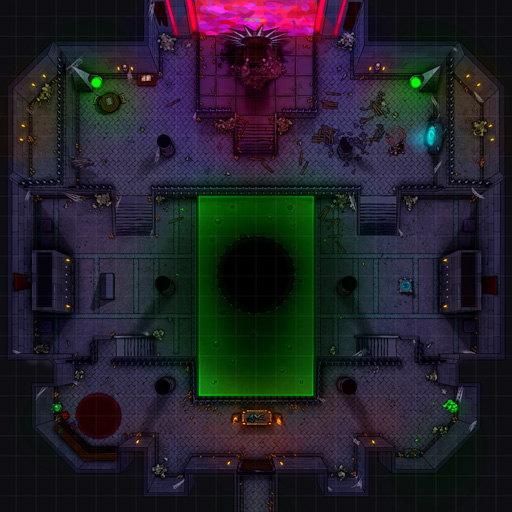
A D&D Grid Map red arcane portal north with throne below it arcane lights center acid pit evil wizard interior (Lich Lair Map)